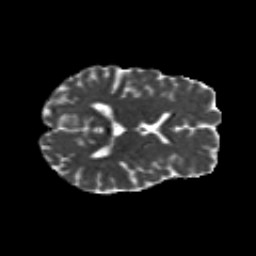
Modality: MD
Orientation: axial
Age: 33
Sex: male
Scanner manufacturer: siemens
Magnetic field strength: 3 T
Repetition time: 8.8 s
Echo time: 0.085 s